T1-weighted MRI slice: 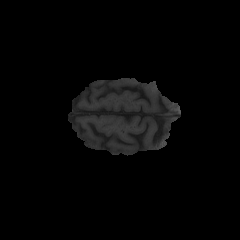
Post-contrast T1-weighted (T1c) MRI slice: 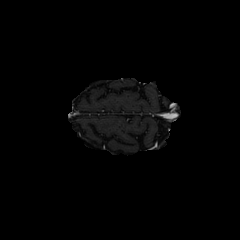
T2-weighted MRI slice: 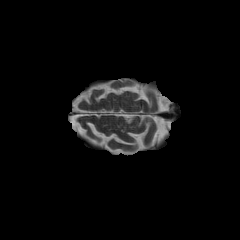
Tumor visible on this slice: no